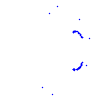
Particle: proton